Question: I currently use the following HTML to render the image shown below. This however does not work in Outlook as background images are not supported. I have been tipped to use tables to render elements correctly in outlook, but have no idea how to go about this. 200 bounty to the person who provides the html that will render the image below correctly in Outlook 2007/2010"
'''
<!DOCTYPE html>
<html>
<head>
<meta charset="UTF-8" />
<title>Render this</title>
<style type="text/css">
div, p {
margin:0;
padding:0;
font-family: Helvetica;
font-size:14px;
color:#000;
font-weight:bold;
}
div.box {
padding:15px;
width:272px;
height:155px;
border:2px solid #000;
background-color:rgb(255,232,0);
}
div.box div.inner {
height:100%;
background:url("https://s3.amazonaws.com/signoffmainbucket/8CA8EC1A-C1C5-4390-9FC4-649648AA26C8.jpg") bottom right no-repeat;
}
p.name {
margin-bottom:65px;
}
</style>
</head>
<body>
<div class="box">
<div class="inner">
<p class="name">John</p>
<p>XYZ Company</p>
</div>
</div>
</body>
</html>
'''

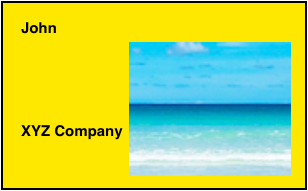
Answer: '''
<!DOCTYPE html>
<html>
<head>
<meta charset="UTF-8" />
<title>Render this</title>
<style type="text/css">
p {
margin:0;
padding:0;
font-family: Helvetica;
font-size:14px;
color:#000;
font-weight:bold;
}
table {
padding:15px;
width:272px;
height:155px;
border:2px solid #000;
background-color: #fee800;
}
p.name {
margin-bottom:65px;
}
</style>
</head>
<body>
<table>
<tr><td>John Smith</td><td></td></tr>
<tr><td><p>XYZ Company</p></td><td><img src="https://s3.amazonaws.com/signoffmainbucket/8CA8EC1A-C1C5-4390-9FC4-649648AA26C8.jpg" /></td></tr>
</table>
</body>
</html>
'''